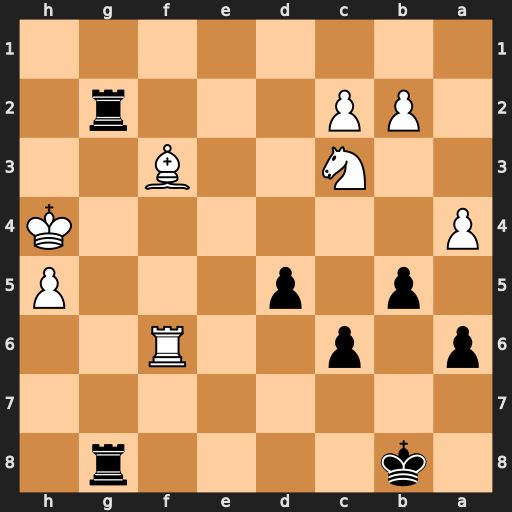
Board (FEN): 1k4r1/8/p1p2R2/1p1p3P/P6K/2N2B2/1PP3r1/8
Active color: b
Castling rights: -
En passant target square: -
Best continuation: Rh2#